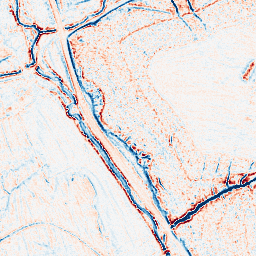
Category: multiscale
Decomposition family: dog_multiscale
Decomposition parameters: sigma_ratio: 1.4
n_scales: 3
base_sigma: 0.5
Upsampling method: sinc_hamming
Upsampling parameters: scale: 2
kernel_size: 16
Upsampling scale: 2